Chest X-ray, PA view. Patient: 61 years old, sex F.
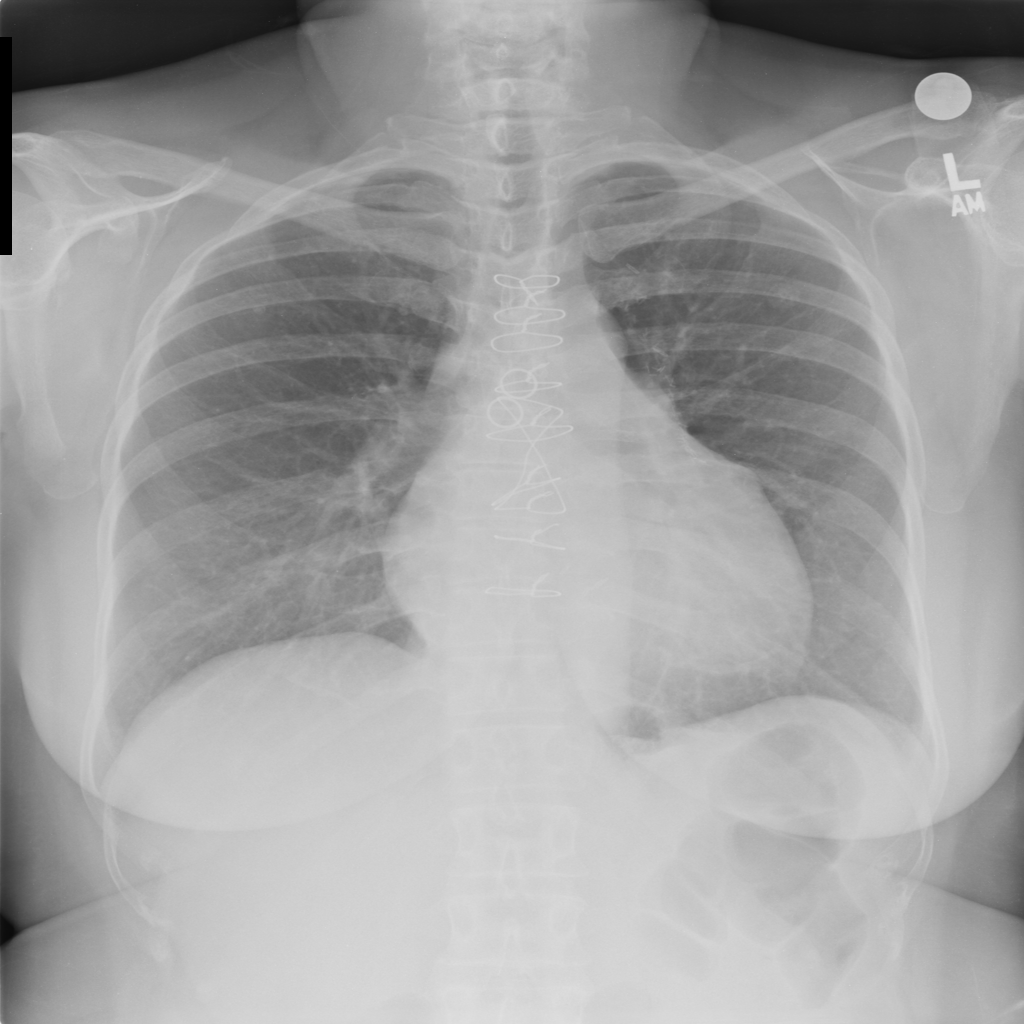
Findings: No Finding